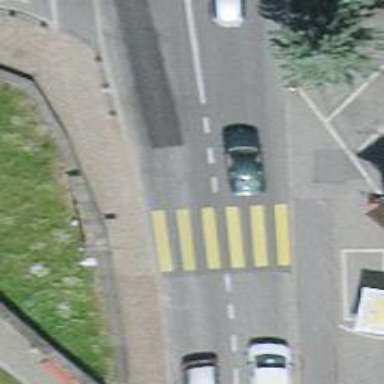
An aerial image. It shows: Uncontrolled zebra crossing on the road.